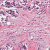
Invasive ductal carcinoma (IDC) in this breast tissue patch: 1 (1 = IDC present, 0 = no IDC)